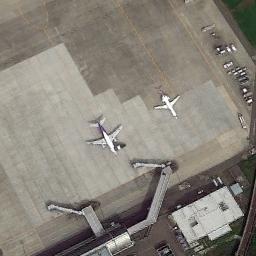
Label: airplane